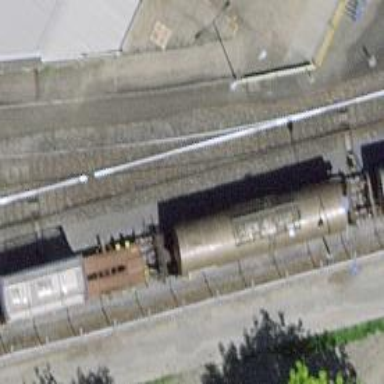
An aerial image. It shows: Railway switch.